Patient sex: M
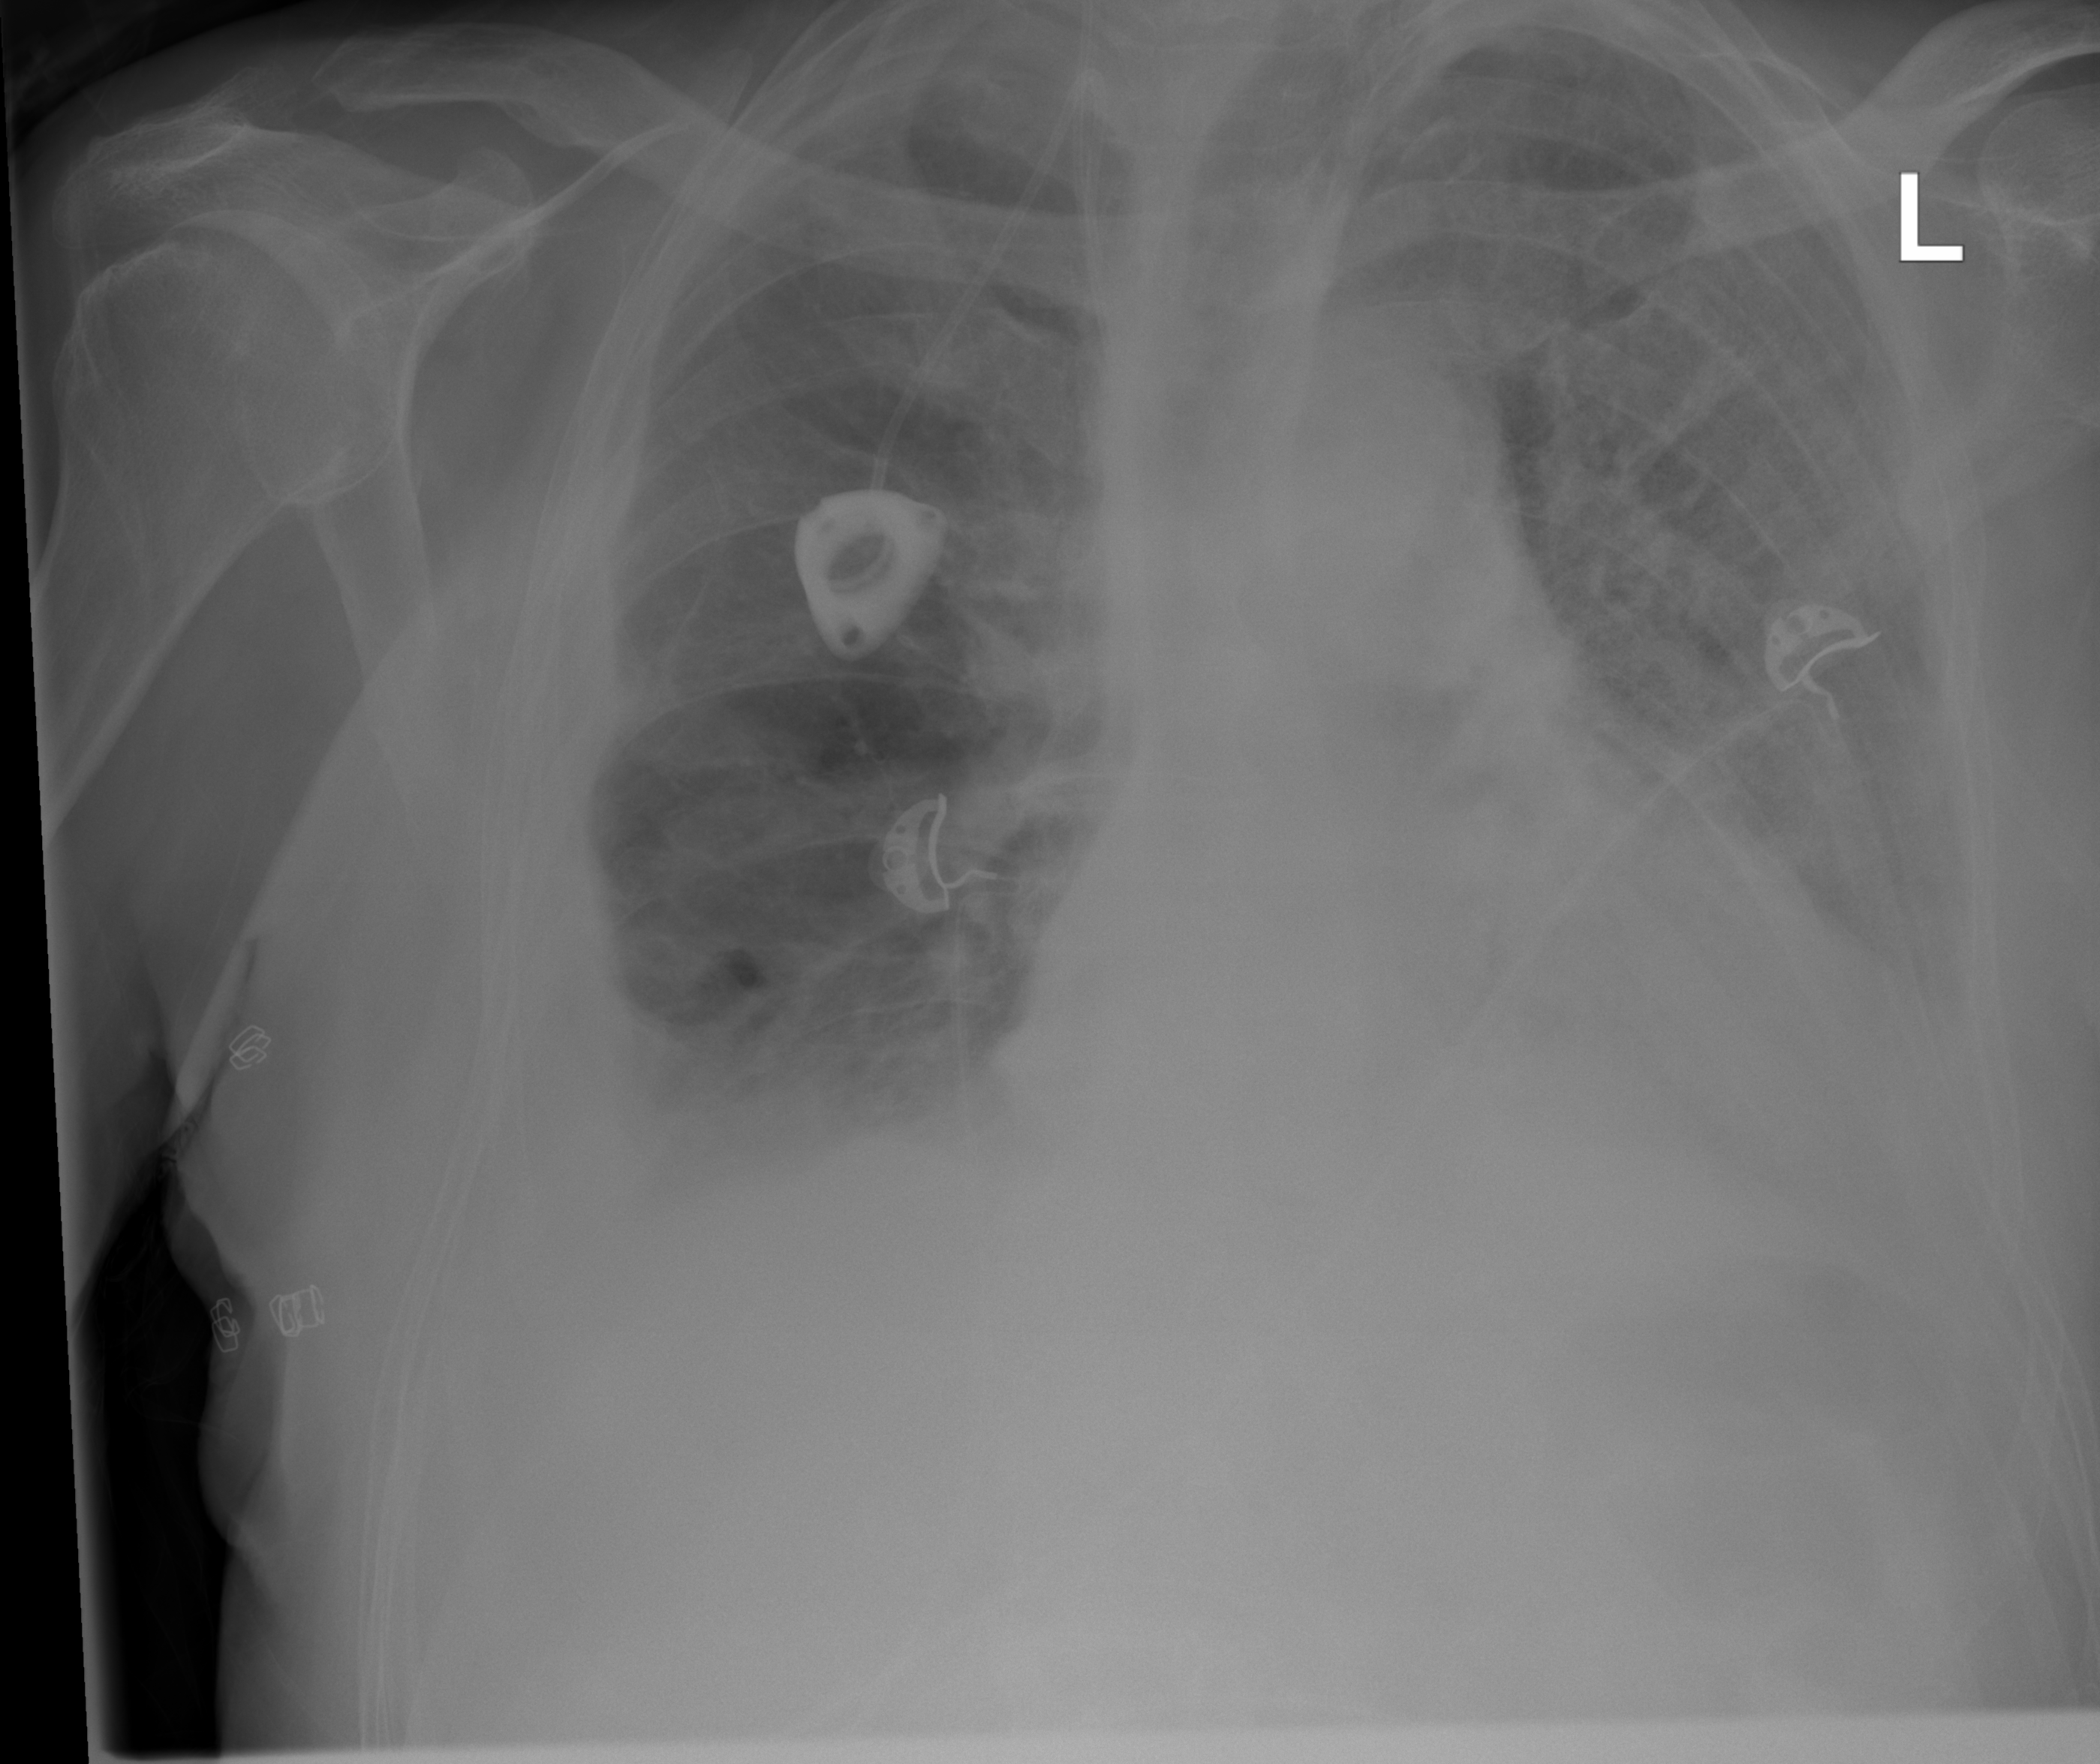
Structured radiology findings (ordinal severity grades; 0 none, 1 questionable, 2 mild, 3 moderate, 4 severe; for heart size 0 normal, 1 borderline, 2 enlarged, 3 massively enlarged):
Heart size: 1
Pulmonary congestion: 0
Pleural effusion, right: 2
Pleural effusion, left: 0
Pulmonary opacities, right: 2
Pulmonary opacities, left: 2
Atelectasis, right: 3
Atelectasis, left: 2